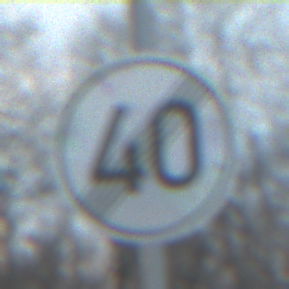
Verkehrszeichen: EndeGeschwindigkeit40
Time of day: SunriseSunset
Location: Outdoor (RoadRail)
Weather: PartlyCloudy
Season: NotSpecified
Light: Natural